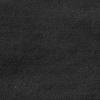
Atmospheric dust classification: not_dusty